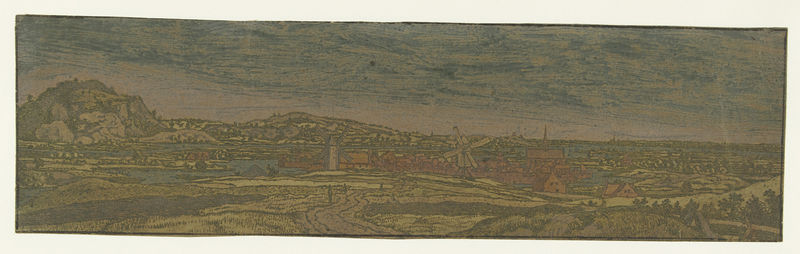
Titel: Gezicht op Wageningen
Künstler: Hercules Segers
Standort: Amsterdam
Institution: Rijksmuseum
Schlagwörter: blue, church, people, red, white, dark, gray, green, grey, yellow, brown, wood, cloud, clouds, rock, rocks, sky, building, field, hill, hills, house, lake, landscape, mountain, mountains, orange, sea, water, houses, street, tower, trees, village, grass, river, stream, dusk, road, way, shadow, storm, town, city, buildings, paths, pastel, mill, fields, crayon, windmill, windmills, blurry, frescoe, towers, europe, churches, hous, brwon, flemish, farms, mills, rivers, lakes, black'red